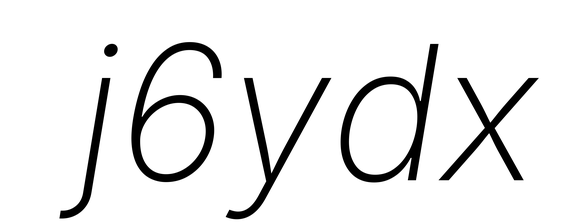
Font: Inter-Italic_ExtraLight_Italic